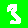
Digit: 3